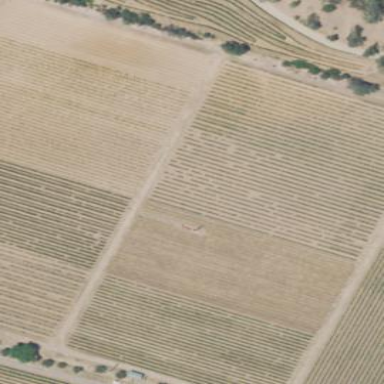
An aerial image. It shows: Vineyard with wine grapes as the main crop.